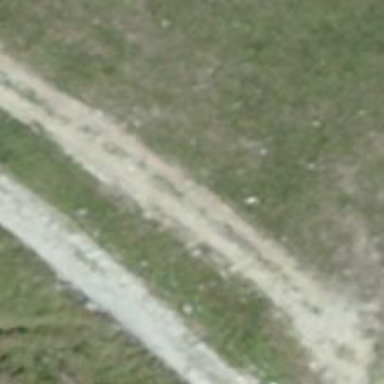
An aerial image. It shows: Track road with grade4 tracktype.